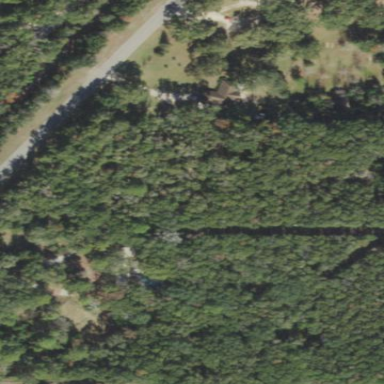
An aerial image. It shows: Mixed leaf woodland.